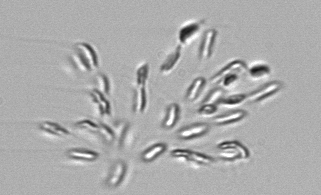
Label: Dinobryon